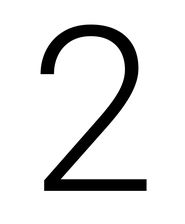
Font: Roboto_Light